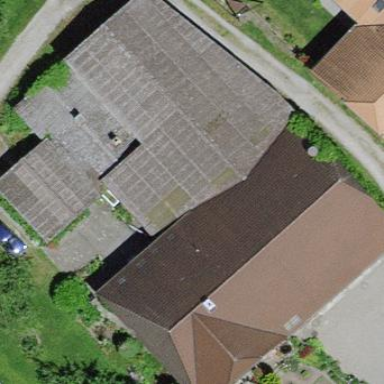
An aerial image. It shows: Farm building.